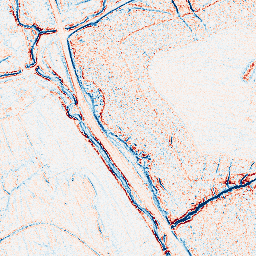
Category: edge_preserving
Decomposition family: anisotropic_diffusion
Decomposition parameters: iterations: 10
kappa: 50
gamma: 0.05
Upsampling method: bspline
Upsampling parameters: scale: 8
Upsampling scale: 8